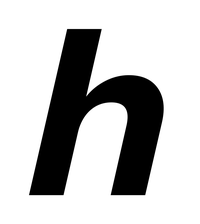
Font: InstrumentSans-Italic_Bold_Italic